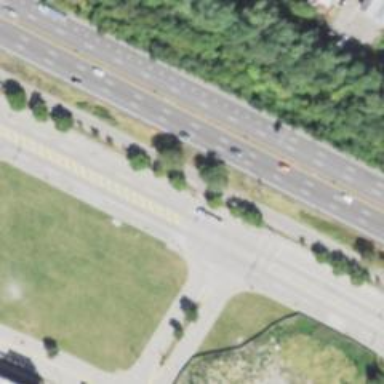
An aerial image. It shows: Footway.